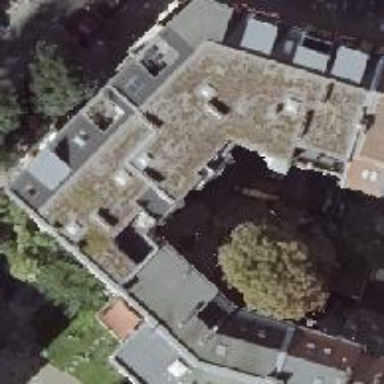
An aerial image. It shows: Residential building with distinctive double saltbox roof shape.